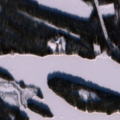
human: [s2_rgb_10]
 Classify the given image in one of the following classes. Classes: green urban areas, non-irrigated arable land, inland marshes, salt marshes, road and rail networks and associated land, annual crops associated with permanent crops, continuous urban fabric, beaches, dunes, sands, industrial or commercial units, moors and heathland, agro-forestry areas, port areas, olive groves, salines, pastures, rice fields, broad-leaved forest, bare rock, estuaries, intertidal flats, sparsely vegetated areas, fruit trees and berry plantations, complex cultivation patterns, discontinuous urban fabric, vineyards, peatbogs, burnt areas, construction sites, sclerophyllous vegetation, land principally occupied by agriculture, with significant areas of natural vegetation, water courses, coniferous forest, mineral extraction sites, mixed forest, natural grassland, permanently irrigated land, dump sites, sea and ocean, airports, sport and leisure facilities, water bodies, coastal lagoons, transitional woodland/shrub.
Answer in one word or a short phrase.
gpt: coniferous forest, water bodies